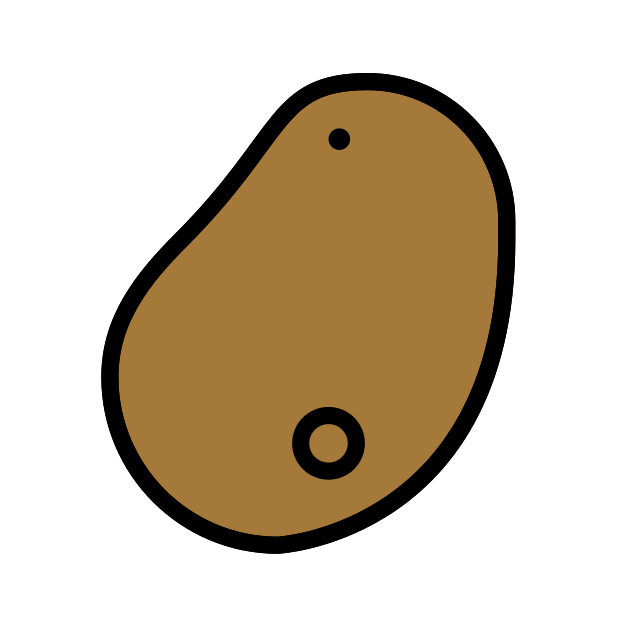
potato